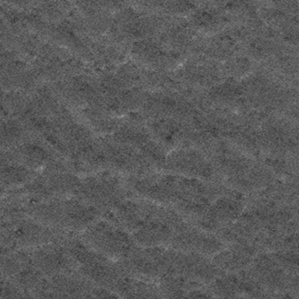
Label: frost